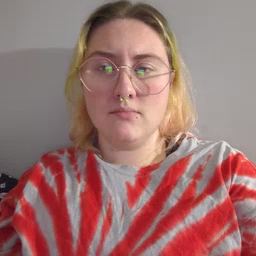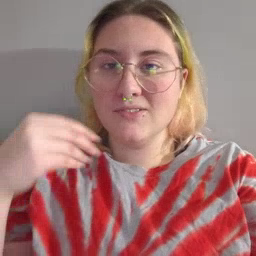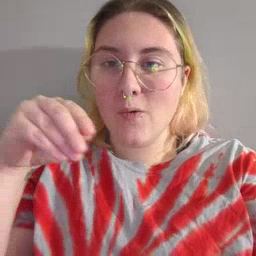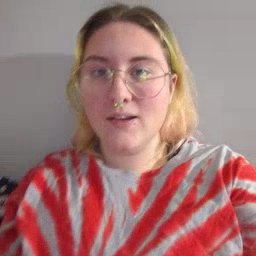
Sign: store